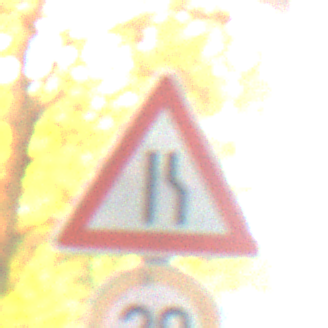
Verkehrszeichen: EinseitigVerengteFahrbahnRechts
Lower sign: Geschwindigkeit20
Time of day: Midday
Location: Outdoor (Urban)
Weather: Clear
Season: NotSpecified
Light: Natural